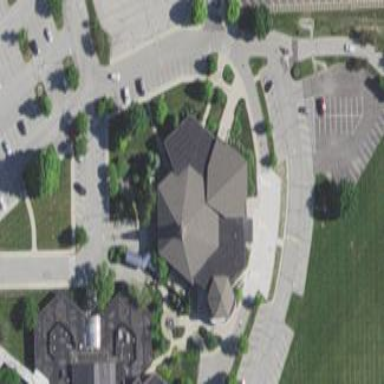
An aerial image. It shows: Building that serves as place of worship.